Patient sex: M
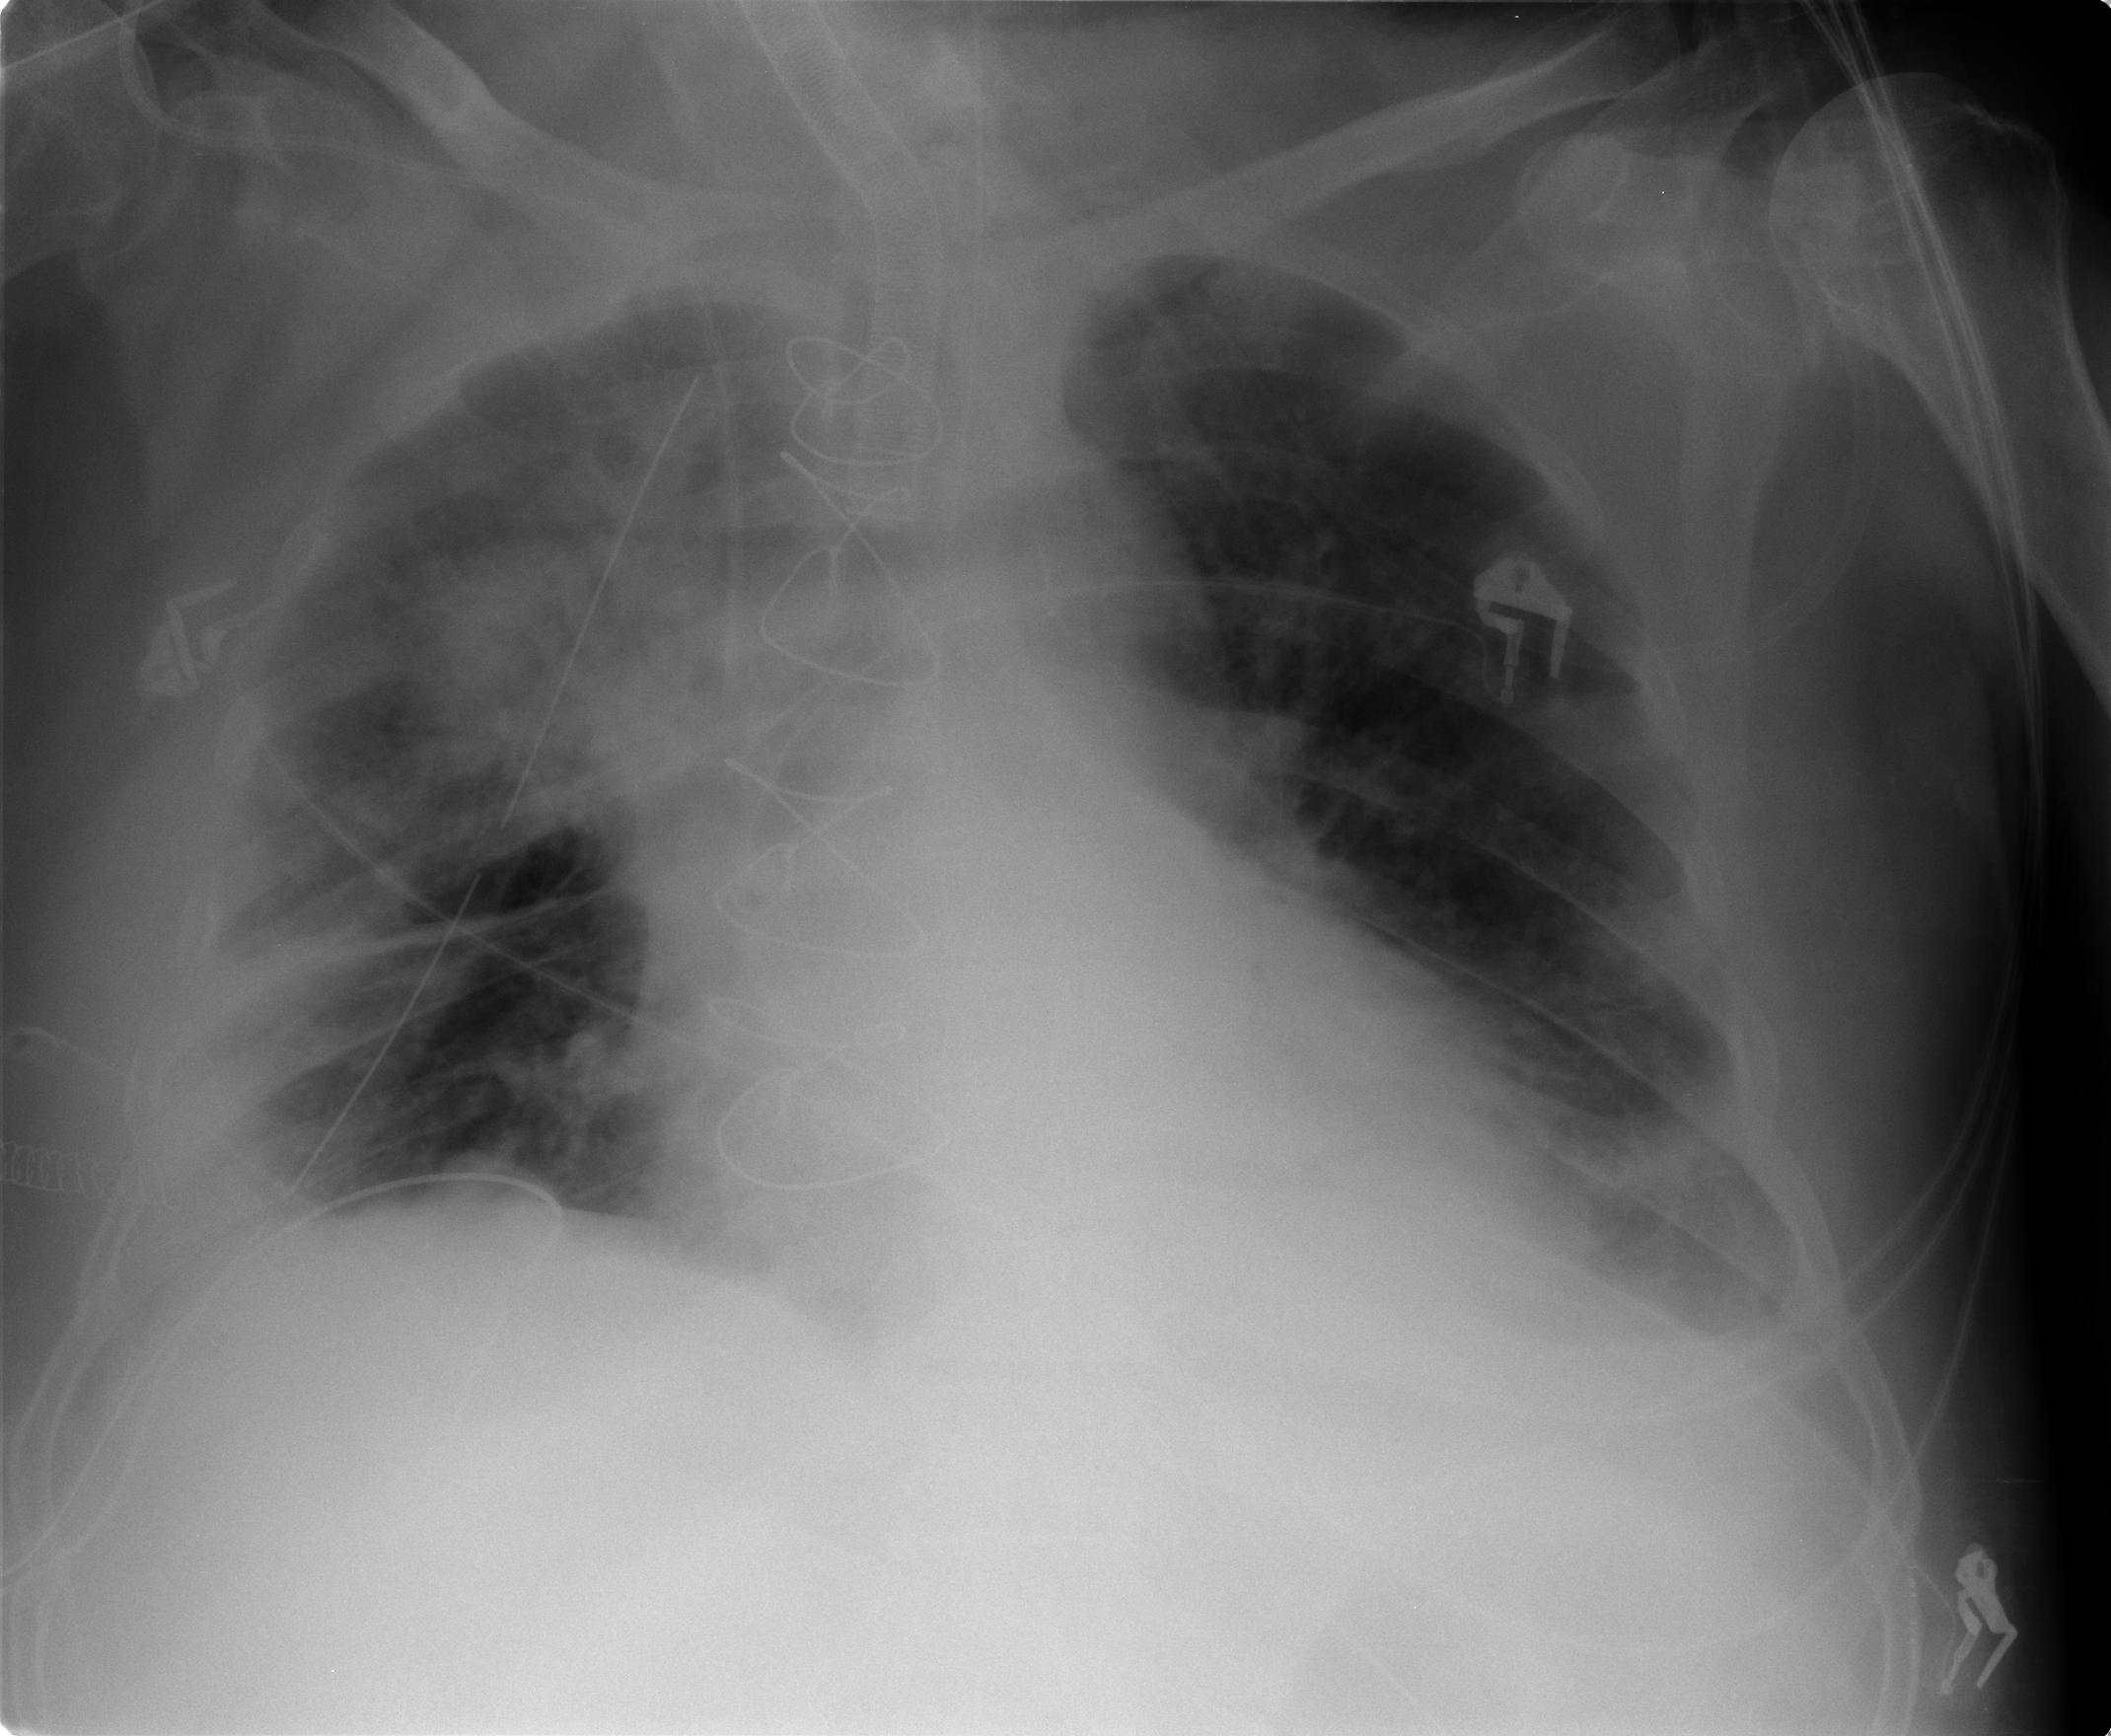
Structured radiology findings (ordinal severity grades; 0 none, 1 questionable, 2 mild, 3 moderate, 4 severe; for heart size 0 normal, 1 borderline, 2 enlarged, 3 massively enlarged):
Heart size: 1
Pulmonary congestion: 1
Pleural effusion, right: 2
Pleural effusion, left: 1
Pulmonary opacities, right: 3
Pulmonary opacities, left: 0
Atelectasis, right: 3
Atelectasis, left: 2